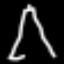
Label: The Eiffel Tower